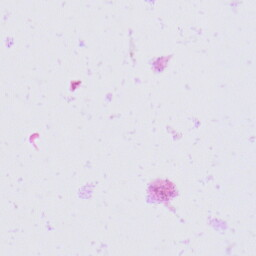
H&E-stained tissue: Prostate